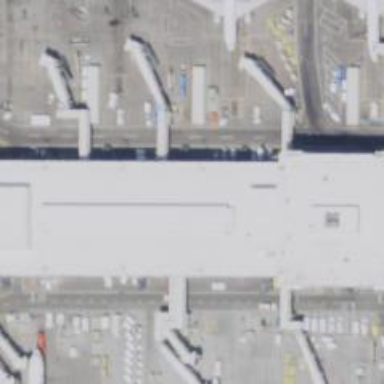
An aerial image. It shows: Airport gate.